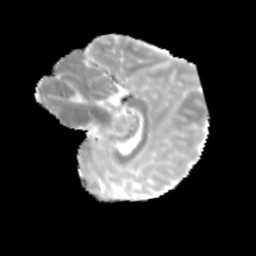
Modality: MD
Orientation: sagittal
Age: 12
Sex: female
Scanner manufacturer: siemens
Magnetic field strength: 3 T
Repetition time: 3.8 s
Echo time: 0.07 s